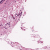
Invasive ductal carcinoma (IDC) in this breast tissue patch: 0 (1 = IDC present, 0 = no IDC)